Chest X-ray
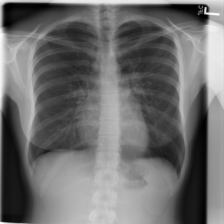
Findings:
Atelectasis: negative
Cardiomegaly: negative
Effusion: negative
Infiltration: negative
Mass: negative
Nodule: negative
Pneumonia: negative
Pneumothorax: negative
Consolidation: negative
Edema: negative
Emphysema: negative
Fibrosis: negative
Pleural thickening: negative
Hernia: negative